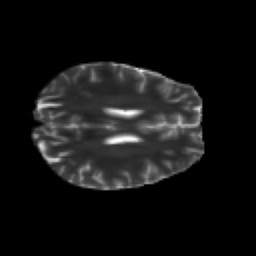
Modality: T2w
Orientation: axial
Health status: healthy
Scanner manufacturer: siemens
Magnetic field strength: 3 T
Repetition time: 10 s
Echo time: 0.092 s